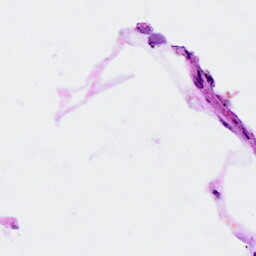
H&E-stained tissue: Breast